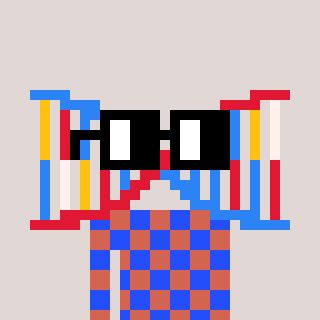
a pixel art character with square black glasses, a dna-shaped head and a peachy-colored body on a warm background